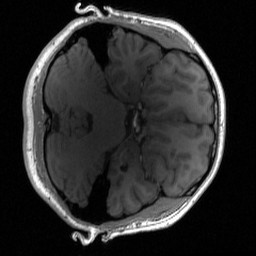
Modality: T1w
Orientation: axial
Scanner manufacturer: siemens
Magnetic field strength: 3 T
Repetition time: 2 s
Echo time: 0.0022 s